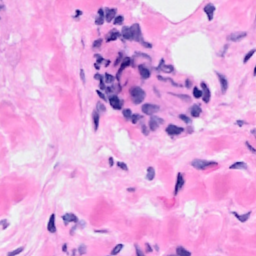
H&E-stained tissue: Breast